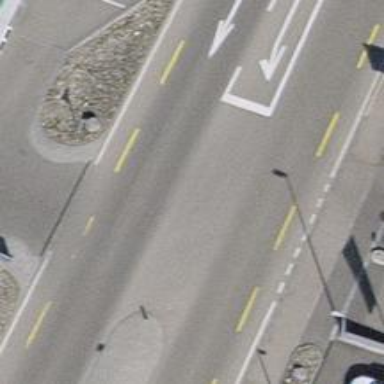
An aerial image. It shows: Primary road with asphalt surface.